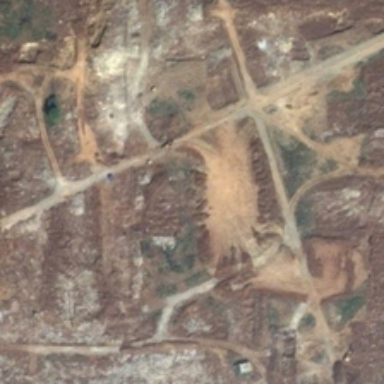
It is a large piece of bareland .